Breast ultrasound image
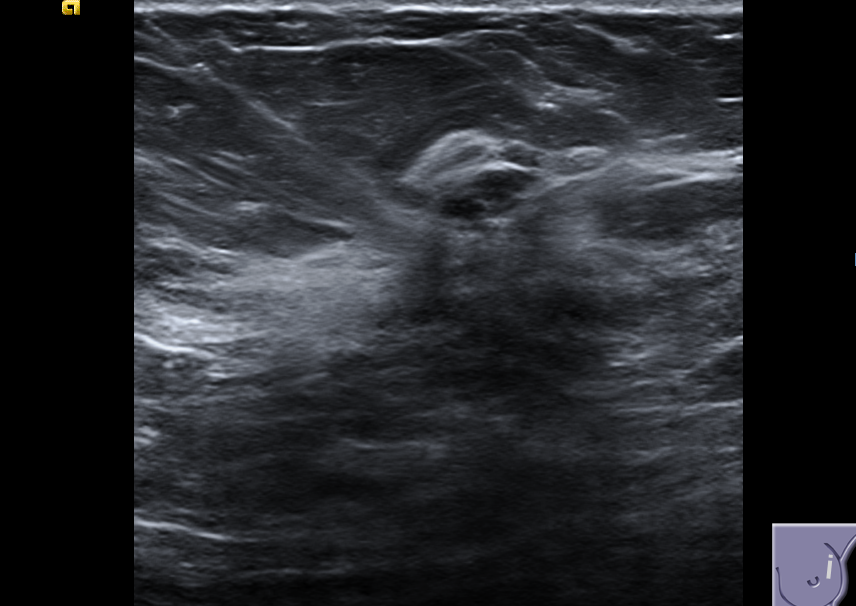
Diagnosis: benign